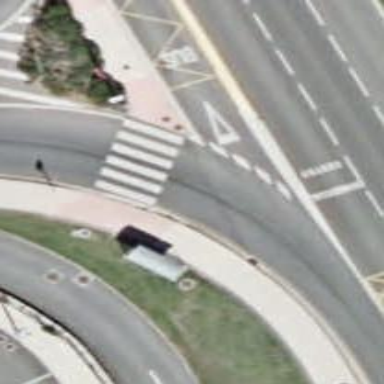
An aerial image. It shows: Uncontrolled road crossing.